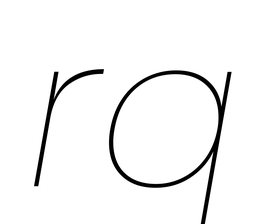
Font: Poppins-ThinItalic